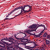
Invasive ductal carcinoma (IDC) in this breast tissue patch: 0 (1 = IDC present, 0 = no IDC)